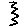
Label: zigzag